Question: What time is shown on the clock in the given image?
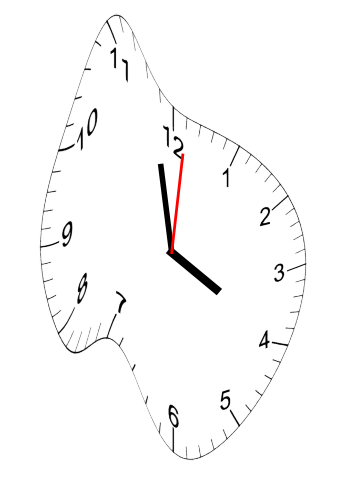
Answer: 03:58:01